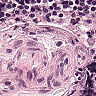
Metastatic tissue present: no